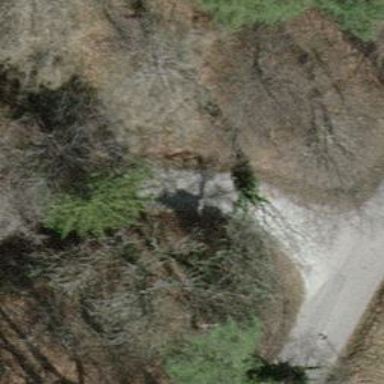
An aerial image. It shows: Compacted grade3 track used for forestry vehicles.